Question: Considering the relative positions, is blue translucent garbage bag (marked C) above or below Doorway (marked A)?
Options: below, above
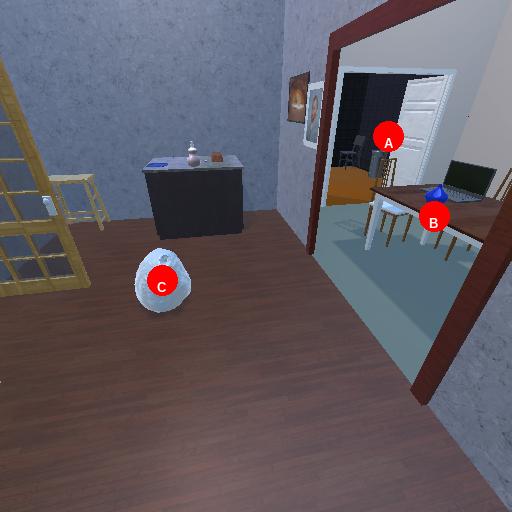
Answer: below